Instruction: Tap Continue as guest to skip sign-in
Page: checkout
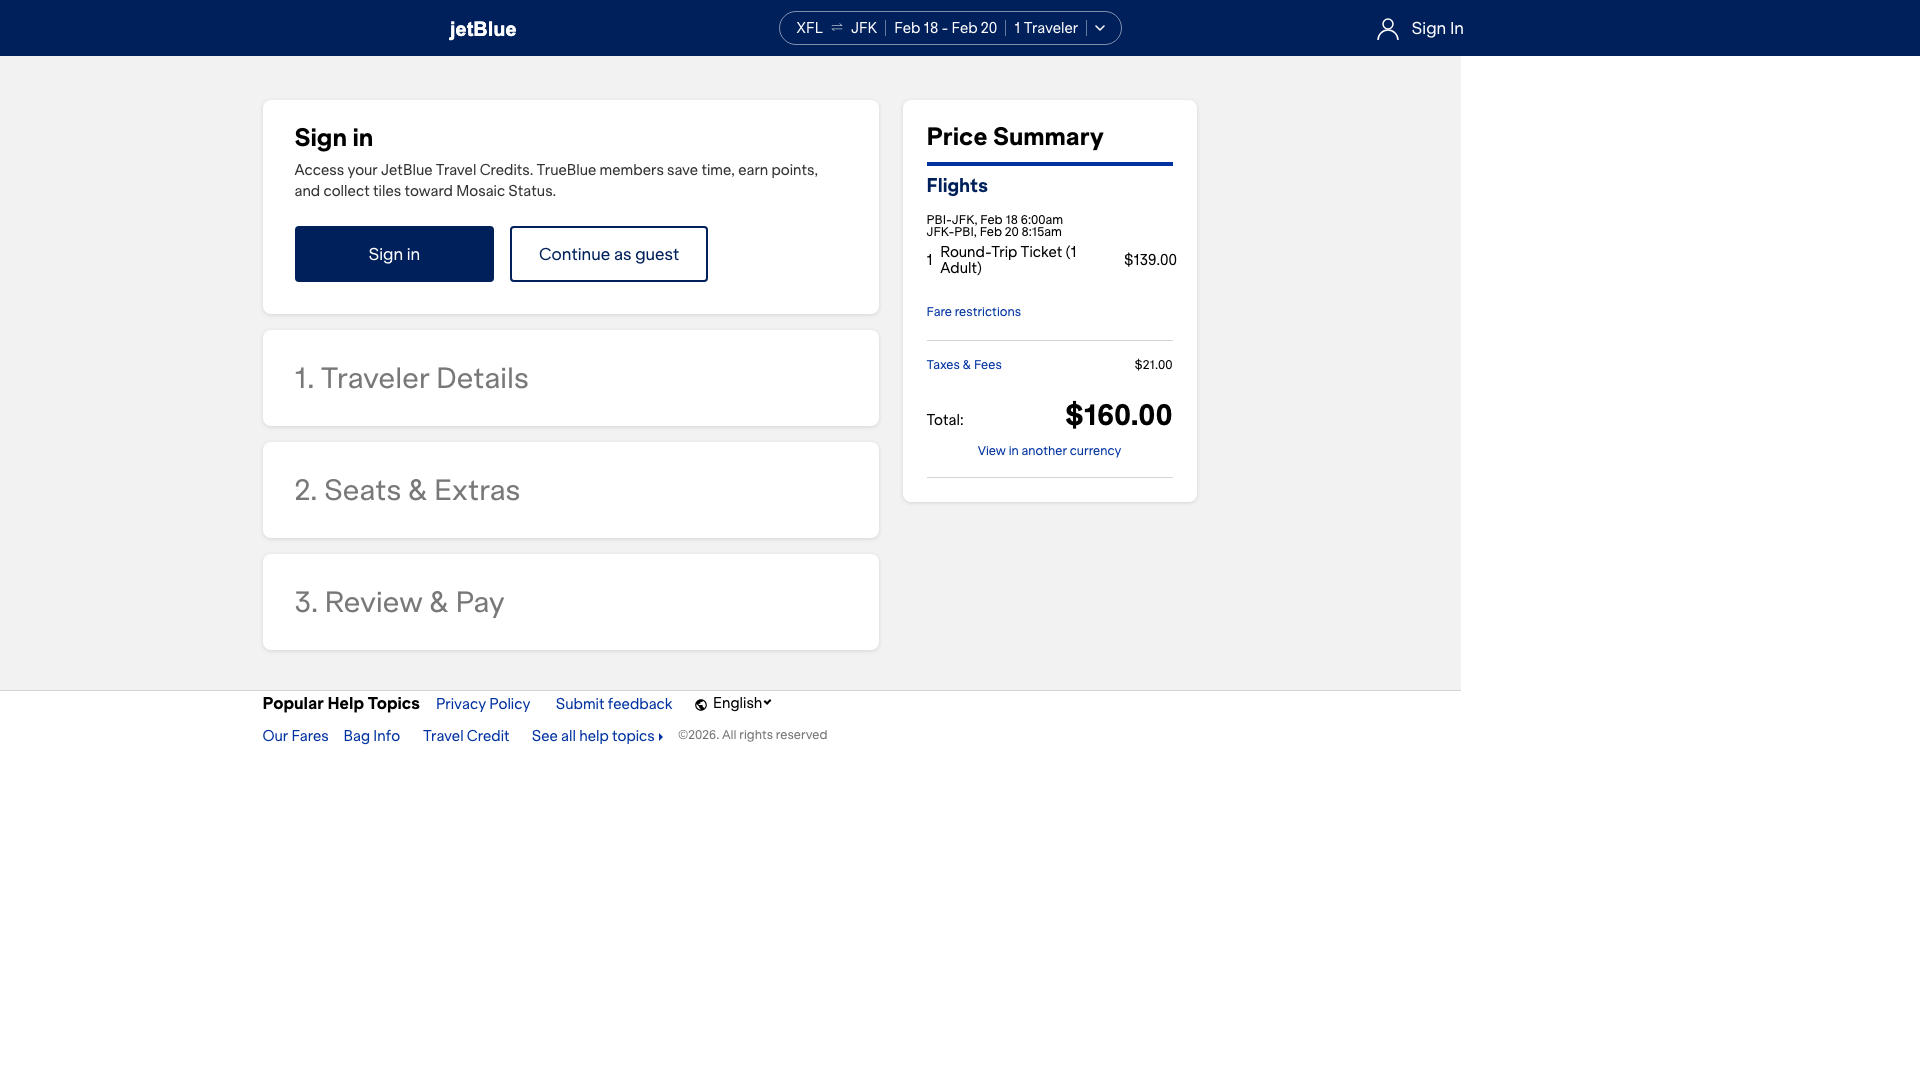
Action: click